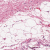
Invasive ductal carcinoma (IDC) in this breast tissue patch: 0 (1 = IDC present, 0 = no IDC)